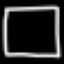
Label: square